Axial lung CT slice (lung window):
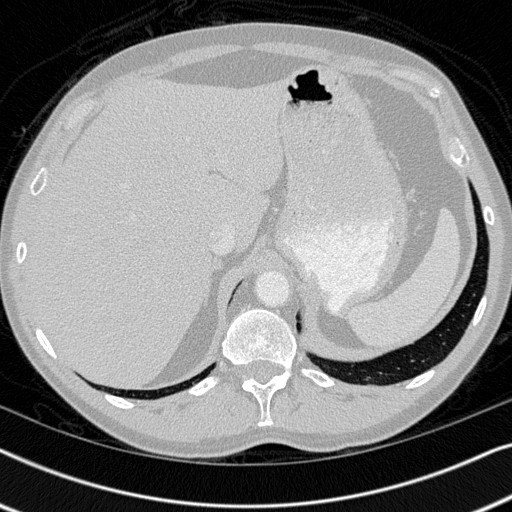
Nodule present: no